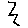
Label: zigzag